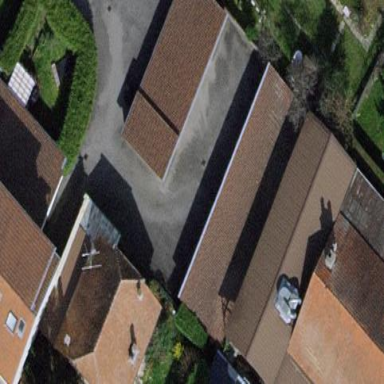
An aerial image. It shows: Group of garages.